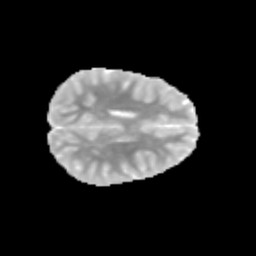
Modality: MD
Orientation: axial
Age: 10
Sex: female
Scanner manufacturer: siemens
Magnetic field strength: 3 T
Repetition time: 3.8 s
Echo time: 0.07 s